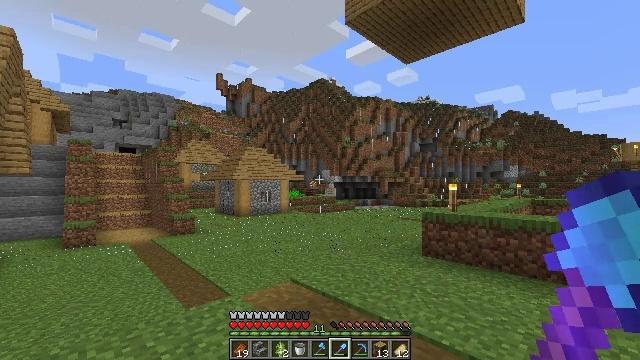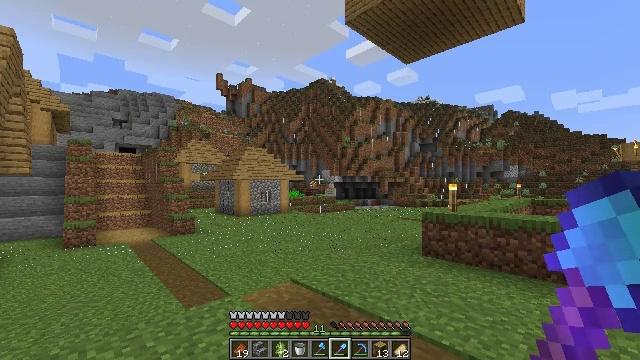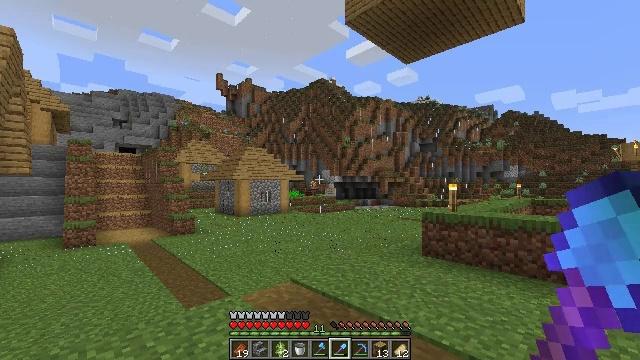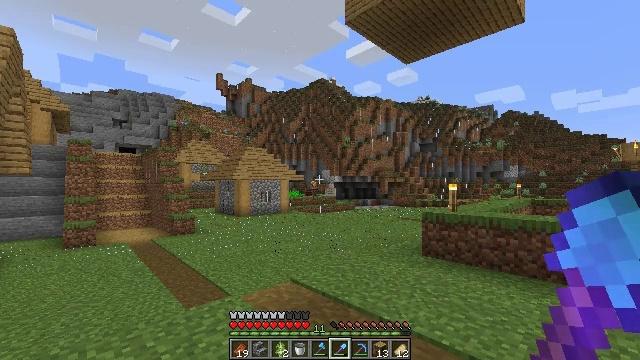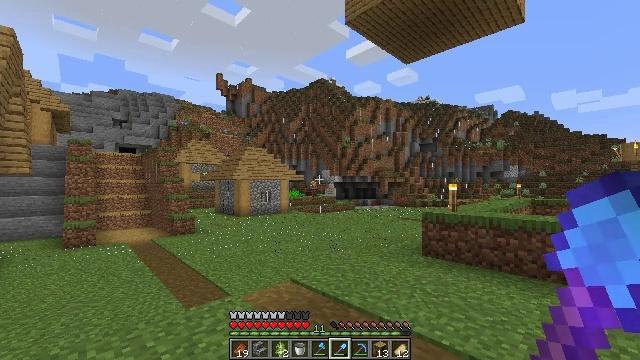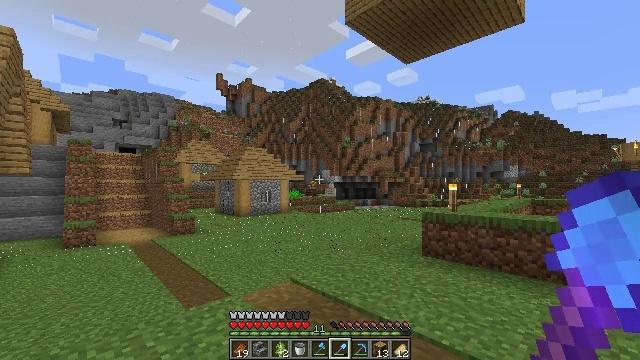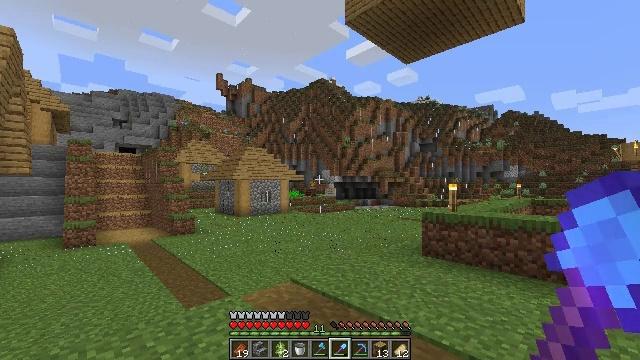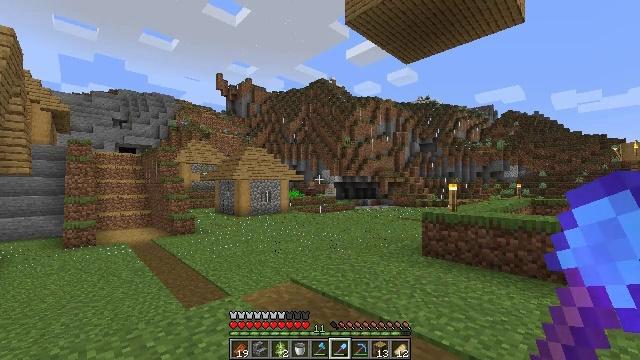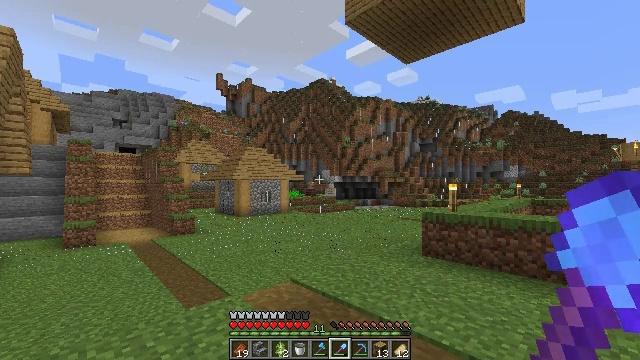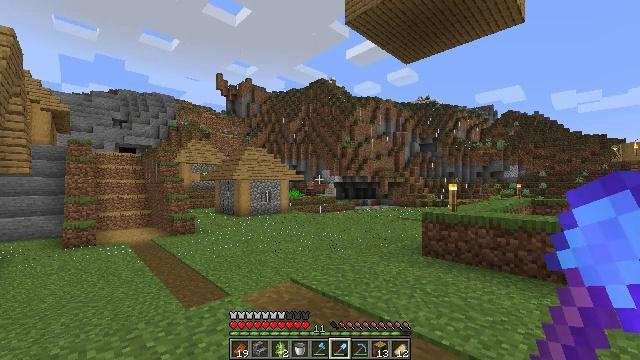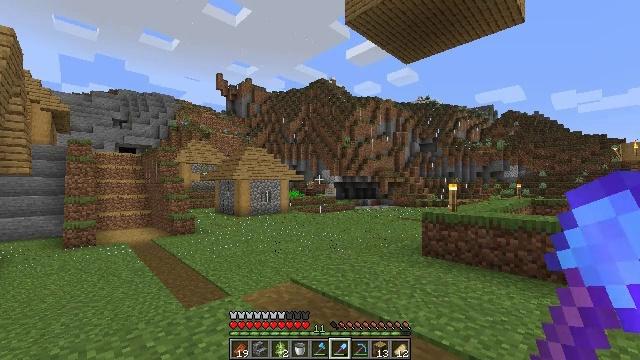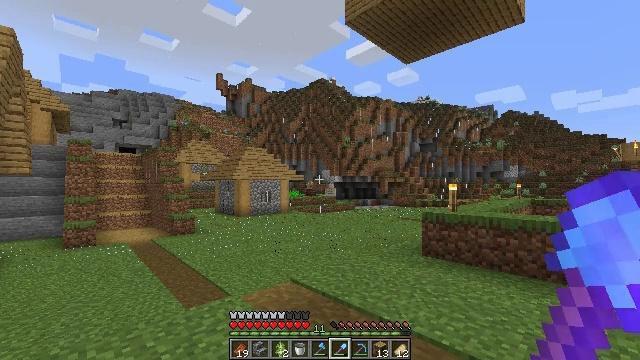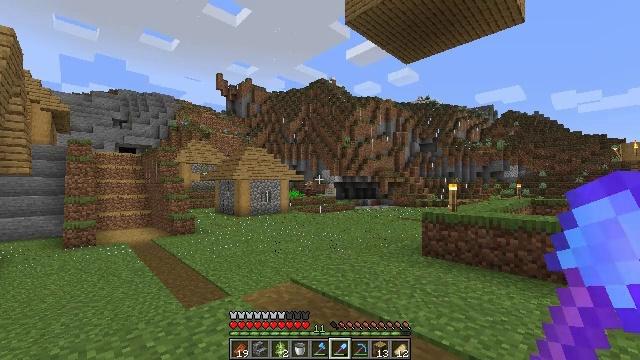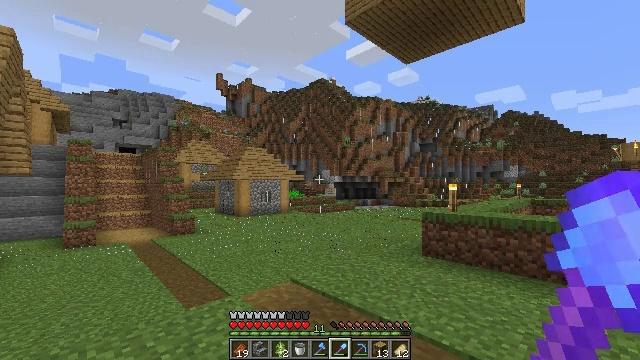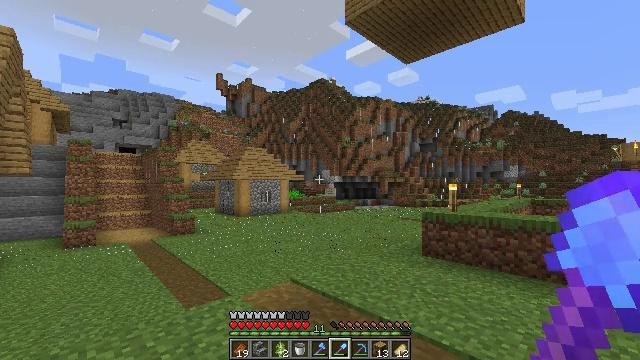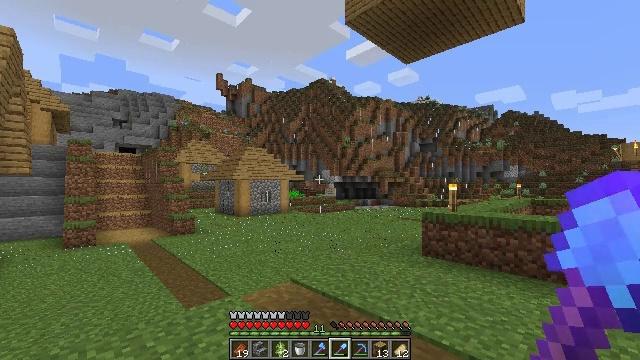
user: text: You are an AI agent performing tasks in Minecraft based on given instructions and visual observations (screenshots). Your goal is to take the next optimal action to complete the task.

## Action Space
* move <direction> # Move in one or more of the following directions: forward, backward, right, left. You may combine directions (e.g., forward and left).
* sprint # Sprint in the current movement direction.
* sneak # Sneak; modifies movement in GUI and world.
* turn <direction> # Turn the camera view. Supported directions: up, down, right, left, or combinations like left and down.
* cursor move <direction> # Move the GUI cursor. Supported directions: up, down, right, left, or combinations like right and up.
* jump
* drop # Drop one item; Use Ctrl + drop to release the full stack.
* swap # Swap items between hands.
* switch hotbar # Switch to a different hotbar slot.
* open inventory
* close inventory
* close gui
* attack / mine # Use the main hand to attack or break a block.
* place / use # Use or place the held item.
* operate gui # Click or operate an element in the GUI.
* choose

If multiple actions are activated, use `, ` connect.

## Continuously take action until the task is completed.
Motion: motion action
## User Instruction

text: Collect carrots by breaking the crop.
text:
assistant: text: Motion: no_op
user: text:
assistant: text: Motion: no_op
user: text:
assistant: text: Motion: no_op
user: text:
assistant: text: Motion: no_op
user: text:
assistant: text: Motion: no_op
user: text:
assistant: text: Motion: no_op
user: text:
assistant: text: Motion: no_op
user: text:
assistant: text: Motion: no_op
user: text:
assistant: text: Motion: no_op
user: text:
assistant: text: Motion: no_op
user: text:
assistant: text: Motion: no_op
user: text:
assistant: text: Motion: no_op
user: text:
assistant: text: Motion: no_op
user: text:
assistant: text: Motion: no_op
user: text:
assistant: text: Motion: no_op
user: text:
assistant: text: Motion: no_op
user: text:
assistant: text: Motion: no_op
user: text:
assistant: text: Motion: no_op
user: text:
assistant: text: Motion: no_op
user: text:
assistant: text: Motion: no_op
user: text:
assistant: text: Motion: no_op
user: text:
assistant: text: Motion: no_op
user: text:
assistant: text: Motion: no_op
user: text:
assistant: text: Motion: no_op
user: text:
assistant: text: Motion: no_op
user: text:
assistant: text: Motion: no_op
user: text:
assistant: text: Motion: no_op
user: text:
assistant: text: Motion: no_op
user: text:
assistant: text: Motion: no_op
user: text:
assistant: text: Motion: no_op